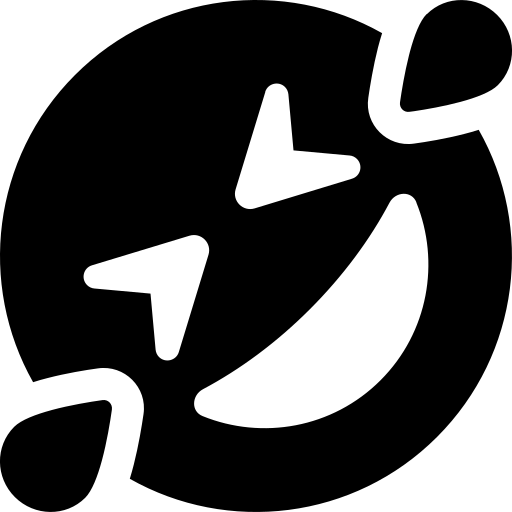
Tags: icon, FontAwesome, fa-icon, solid, face, grin, squint, tears